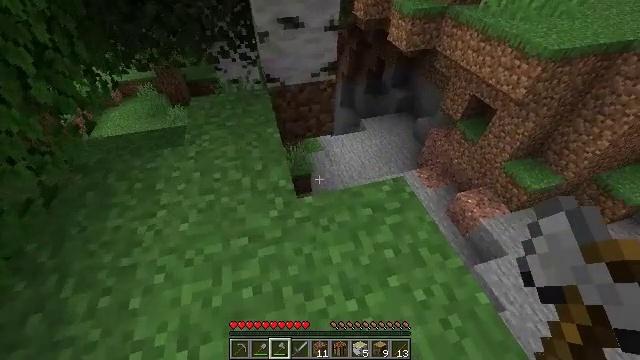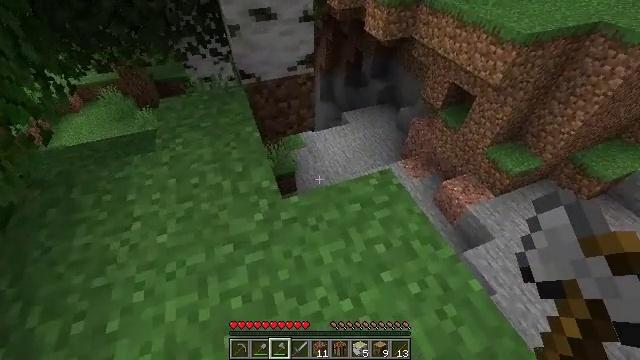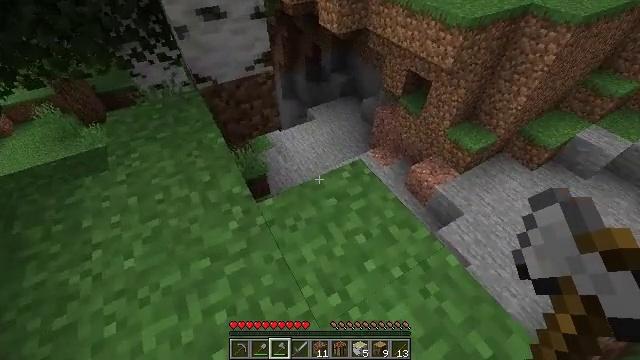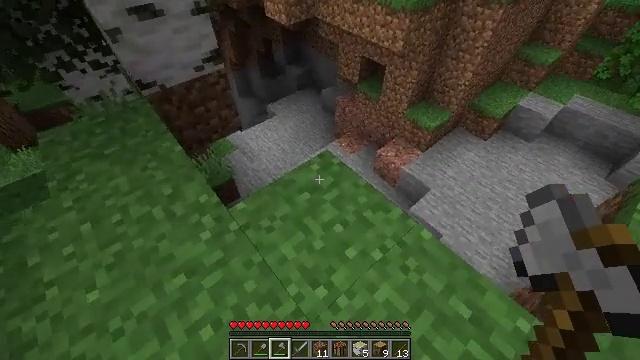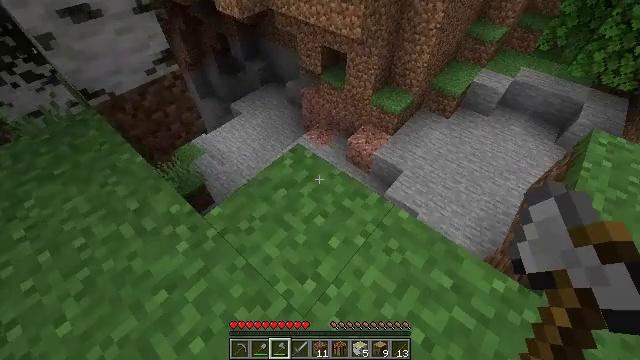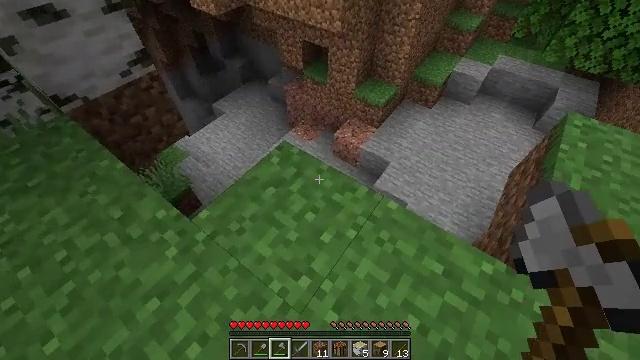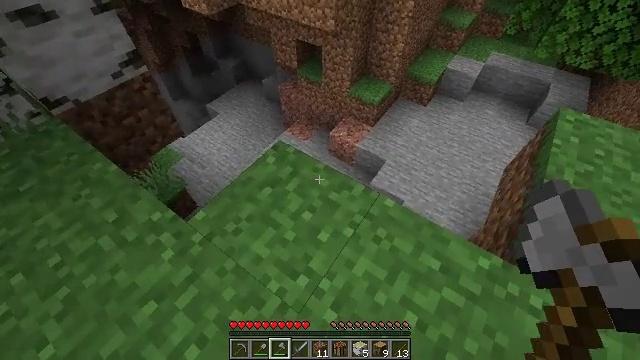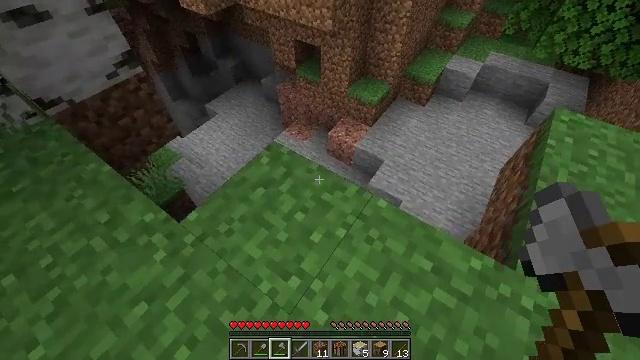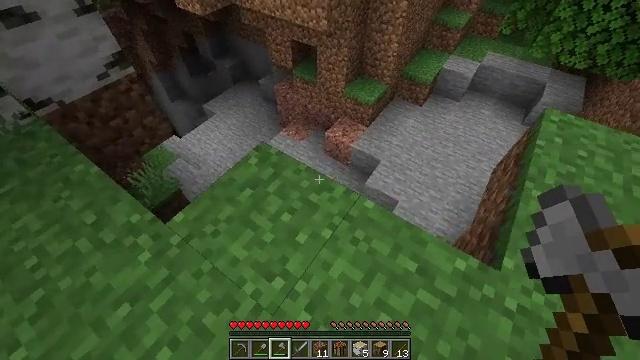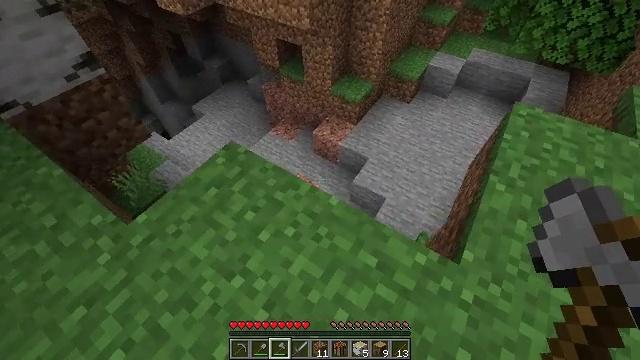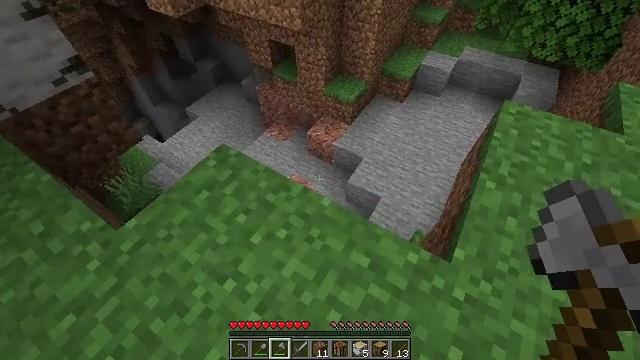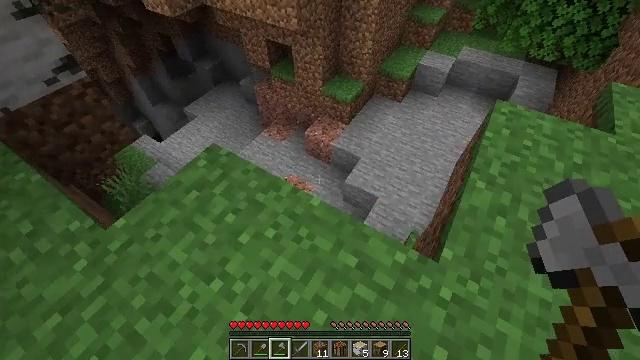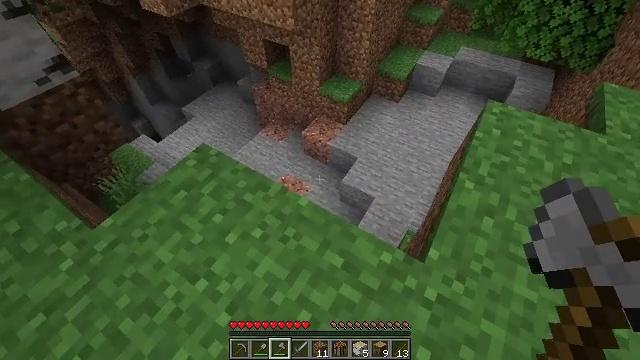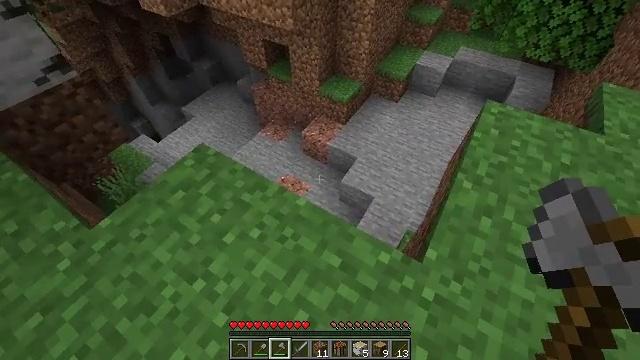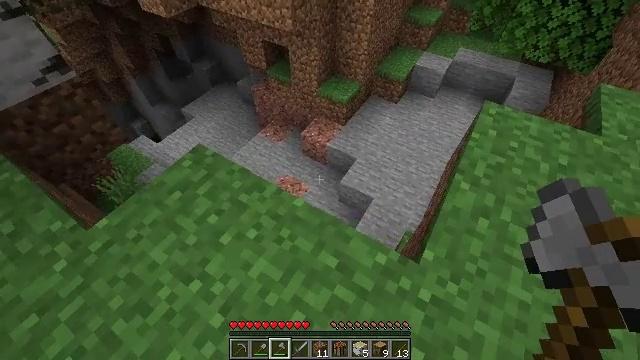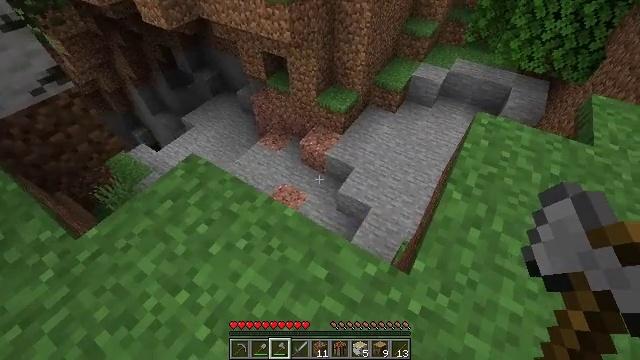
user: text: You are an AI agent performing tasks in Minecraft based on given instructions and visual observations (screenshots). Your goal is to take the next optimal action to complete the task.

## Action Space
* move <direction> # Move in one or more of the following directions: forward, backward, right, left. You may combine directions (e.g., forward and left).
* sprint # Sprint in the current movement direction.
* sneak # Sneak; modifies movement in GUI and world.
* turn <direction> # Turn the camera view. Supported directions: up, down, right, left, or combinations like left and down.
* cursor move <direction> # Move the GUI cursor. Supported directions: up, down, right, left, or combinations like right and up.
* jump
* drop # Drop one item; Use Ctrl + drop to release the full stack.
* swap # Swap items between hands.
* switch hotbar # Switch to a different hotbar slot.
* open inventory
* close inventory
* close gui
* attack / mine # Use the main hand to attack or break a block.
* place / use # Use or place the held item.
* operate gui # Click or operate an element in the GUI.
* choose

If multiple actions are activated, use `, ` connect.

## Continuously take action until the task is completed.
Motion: motion action
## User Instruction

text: Break oak leaves from the trees.
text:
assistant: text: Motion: turn right
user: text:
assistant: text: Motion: turn right
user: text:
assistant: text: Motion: turn right and down
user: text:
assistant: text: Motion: turn right and down
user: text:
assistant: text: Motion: turn right
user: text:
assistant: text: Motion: turn right
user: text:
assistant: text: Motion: move right
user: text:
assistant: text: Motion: move right
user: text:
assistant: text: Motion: move right, turn right
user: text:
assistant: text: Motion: turn right
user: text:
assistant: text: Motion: no_op
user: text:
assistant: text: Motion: no_op
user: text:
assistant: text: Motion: no_op
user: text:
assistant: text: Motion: no_op
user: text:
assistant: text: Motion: move right, turn up
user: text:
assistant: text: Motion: move right, turn right and up
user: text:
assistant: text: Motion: move right, turn right and up
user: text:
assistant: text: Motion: move right, turn right and up
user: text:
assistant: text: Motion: move right
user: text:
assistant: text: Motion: move right, turn left
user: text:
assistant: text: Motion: move right
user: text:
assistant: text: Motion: move right
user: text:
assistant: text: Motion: move right
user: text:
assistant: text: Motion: move right
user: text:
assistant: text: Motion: move right
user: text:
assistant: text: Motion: move right
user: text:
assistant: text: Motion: move right, turn left
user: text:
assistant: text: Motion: move right, turn left
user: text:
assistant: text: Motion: turn left
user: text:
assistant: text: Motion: turn left